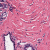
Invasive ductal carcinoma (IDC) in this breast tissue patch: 0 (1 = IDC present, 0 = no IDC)